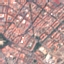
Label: Residential